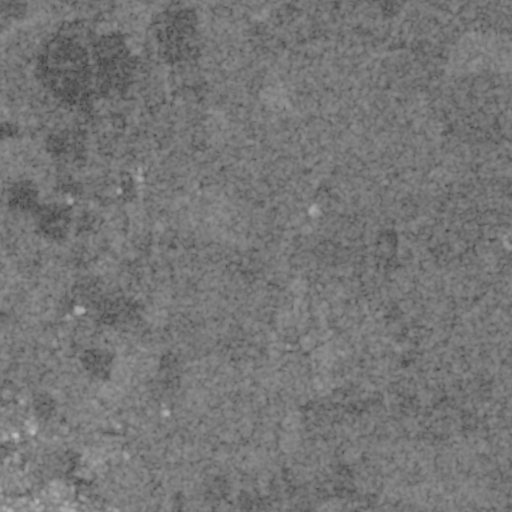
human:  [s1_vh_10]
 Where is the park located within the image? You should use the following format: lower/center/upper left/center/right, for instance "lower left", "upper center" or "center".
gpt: The park is located in the lower left of the image.
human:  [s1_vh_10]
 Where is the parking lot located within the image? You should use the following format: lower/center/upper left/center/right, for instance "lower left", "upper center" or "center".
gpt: The parking lot is located in the lower left of the image.
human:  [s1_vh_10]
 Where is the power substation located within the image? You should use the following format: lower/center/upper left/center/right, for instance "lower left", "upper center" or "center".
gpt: The power substation is located in the lower left of the image.
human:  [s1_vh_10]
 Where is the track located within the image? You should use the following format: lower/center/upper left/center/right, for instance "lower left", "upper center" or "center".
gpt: The track is located in the lower left of the image.
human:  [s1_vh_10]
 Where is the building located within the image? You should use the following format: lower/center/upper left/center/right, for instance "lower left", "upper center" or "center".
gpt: There is no building in the image.

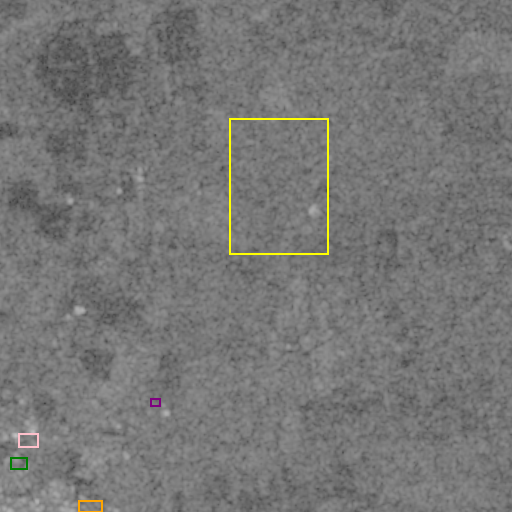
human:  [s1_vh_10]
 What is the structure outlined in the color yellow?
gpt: The structure outlined in yellow is a crop field.
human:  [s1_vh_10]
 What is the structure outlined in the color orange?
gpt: The structure outlined in orange is a park.
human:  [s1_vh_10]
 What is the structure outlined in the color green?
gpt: The structure outlined in green is a parking lot.
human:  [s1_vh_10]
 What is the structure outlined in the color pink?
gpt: The structure outlined in pink is a power substation.
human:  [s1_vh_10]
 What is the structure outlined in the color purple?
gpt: The structure outlined in purple is a track.
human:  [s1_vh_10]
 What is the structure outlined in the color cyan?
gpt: There is no cyan outline.